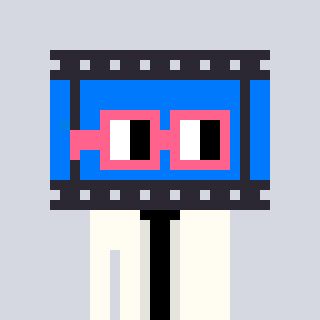
a pixel art character with square pink glasses, a film strip-shaped head and a grayscale-colored body on a cool background